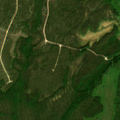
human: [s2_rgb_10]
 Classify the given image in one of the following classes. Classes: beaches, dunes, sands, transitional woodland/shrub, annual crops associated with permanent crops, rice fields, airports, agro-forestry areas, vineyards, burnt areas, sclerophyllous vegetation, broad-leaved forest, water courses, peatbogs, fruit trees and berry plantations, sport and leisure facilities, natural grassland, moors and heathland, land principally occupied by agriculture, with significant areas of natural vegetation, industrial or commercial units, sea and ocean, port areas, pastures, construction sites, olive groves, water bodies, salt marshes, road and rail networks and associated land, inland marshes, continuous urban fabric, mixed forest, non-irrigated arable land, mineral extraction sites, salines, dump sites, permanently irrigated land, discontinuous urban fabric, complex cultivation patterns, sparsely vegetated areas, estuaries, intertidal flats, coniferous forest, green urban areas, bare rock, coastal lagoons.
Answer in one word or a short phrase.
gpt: coniferous forest